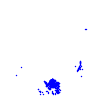
Particle: electron